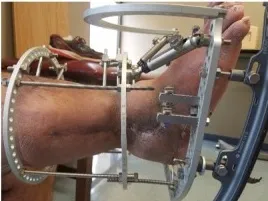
Right lower extremity (A-C) following successful infection eradication and tibiotalar fusion demonstrating healing of prior surgical sites and sinus tracts.
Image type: medical_photograph (other_medical_photograph)